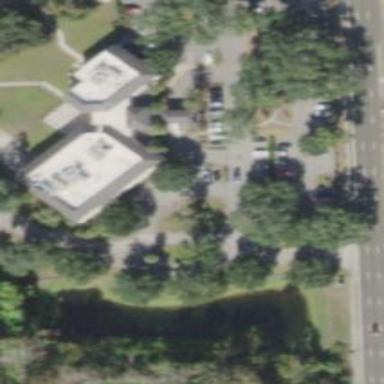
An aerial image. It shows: Clinic building offering healthcare services.